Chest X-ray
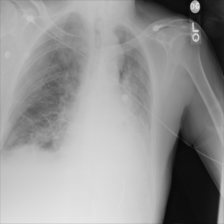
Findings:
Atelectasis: positive
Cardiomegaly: negative
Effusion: positive
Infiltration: negative
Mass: negative
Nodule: negative
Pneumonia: negative
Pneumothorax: negative
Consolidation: negative
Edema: negative
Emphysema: negative
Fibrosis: negative
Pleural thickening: negative
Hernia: negative